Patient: sex M, age 51
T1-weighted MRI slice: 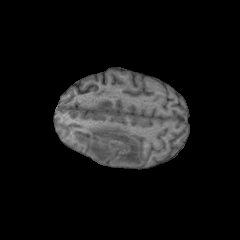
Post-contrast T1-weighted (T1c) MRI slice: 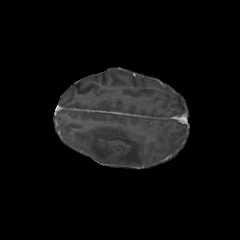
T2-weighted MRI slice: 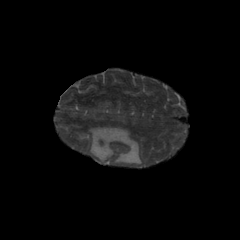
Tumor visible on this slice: yes
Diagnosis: Glioblastoma, IDH-wildtype
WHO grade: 4